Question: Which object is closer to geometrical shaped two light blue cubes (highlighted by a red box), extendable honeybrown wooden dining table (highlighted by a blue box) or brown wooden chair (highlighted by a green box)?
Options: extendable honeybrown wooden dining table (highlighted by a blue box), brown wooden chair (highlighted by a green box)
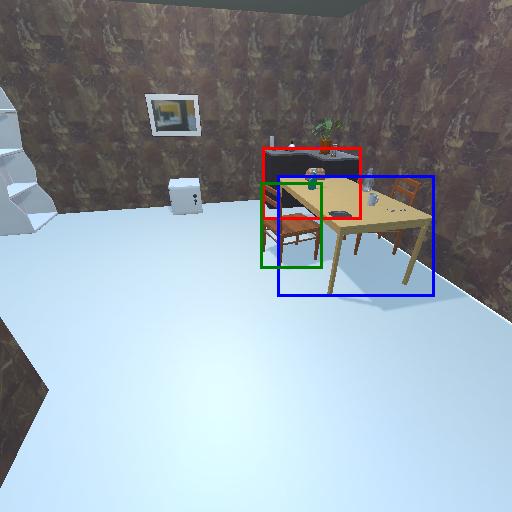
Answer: extendable honeybrown wooden dining table (highlighted by a blue box)